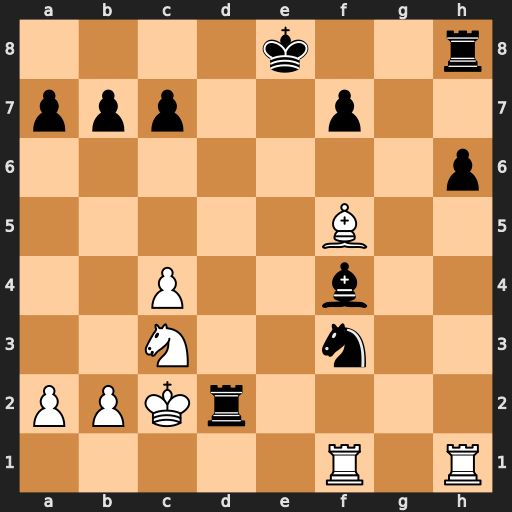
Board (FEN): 4k2r/ppp2p2/7p/5B2/2P2b2/2N2n2/PPKr4/5R1R
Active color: w
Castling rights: k
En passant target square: -
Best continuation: Kb1 Rh2 Rxh2 Bxh2 Rxf3